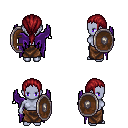
a pixel art fantasy rpg character, female body template, dark elf, purple skin, purple wings, robe skirt, brunette ponytail hairstyle, bracelets, shield, four views (front, back, left, right), 2x2 character sprite sheet, small pixel art, hard edges, no anti-aliasing